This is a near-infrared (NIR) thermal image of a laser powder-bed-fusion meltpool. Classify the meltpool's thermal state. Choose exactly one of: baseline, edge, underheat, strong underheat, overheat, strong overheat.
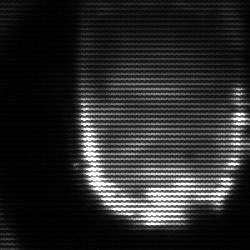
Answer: baseline